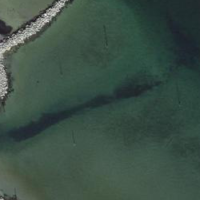
EUNIS habitat code: 14
Species observed at this site:
Podiceps cristatus
Larus michahellis
Gallinula chloropus